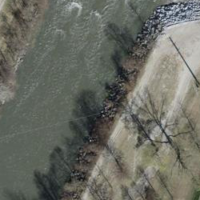
EUNIS habitat code: 41
Species observed at this site:
Euphorbia cyparissias
Sitta europaea
Sciurus vulgaris